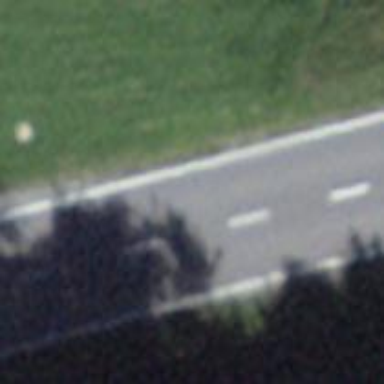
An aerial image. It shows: Tertiary road.